Question: '''
import scrapy
from scrapy.spider import Spider
from scrapy.selector import Selector
from scrapy.http import Request
from scrapy import Item, Field
class NItems(Item):
creat = Field()
class NSpider(Spider):
def parse(self,response):
item = NItems()
for da in response.xpath('//div[@class="section-stream-content"]'):
item['link'] = da.xpath('//tr/td[2]/div[1]/h2/a/@href').extract()
for con in item['link']:
request = scrapy.Request(con, callback = self.parseDate)
request.meta['item'] = item
yield request
def parseDate(self, response):
item = response.meta['item']
hxs = Selector(response)
cr = hxs.xpath('//*[@class="byline"]/text() | //*[@id="yui_3_16_0_1_1428166780085_527"]/text() | //div[@class="metadata"]/p/strong/text() | //p[@class="update-time"]/text() | //p[@class="publisheddate"]/text() | //p[@class="date"]/text() | //div[@class="last_updated"]/p/a/text()').extract()
item['creat'].append(cr)
cr = hxs.xpath('//*[@class="byline"]/text() | //*[@id="yui_3_16_0_1_1428166780085_527"]/text() | //div[@class="metadata"]/p/strong/text() | //p[@class="update-time"]/text() | //p[@class="publisheddate"]/text() | //p[@class="date"]/text() | //div[@class="last_updated"]/p/a/text()').extract()
fot z in cr:
print z
'''
I trying to collect some data from linked page, but when i try to add collected data to the item list i get this error.
Why am i getting this error on line --- item['creat'].append(az) ---In my understanding, I insert a list into the list

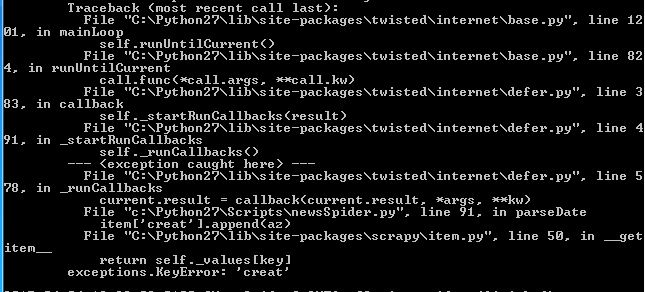
Answer: You need to initialize 'item['creat']' as an empty list in the 'parse()' method:
'''
def parse(self,response):
item = NewsItems()
for da in response.xpath('//div[@class="section-stream-content"]'):
item['link'] = da.xpath('//tr/td[2]/div[1]/h2/a/@href').extract()
item['creat'] = []
...
'''
Or, set it to 'cr' in 'parseDate()':
'''
item['creat'] = cr
'''